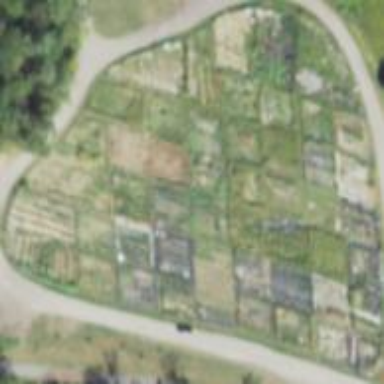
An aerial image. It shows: Community garden filled with leisure land.